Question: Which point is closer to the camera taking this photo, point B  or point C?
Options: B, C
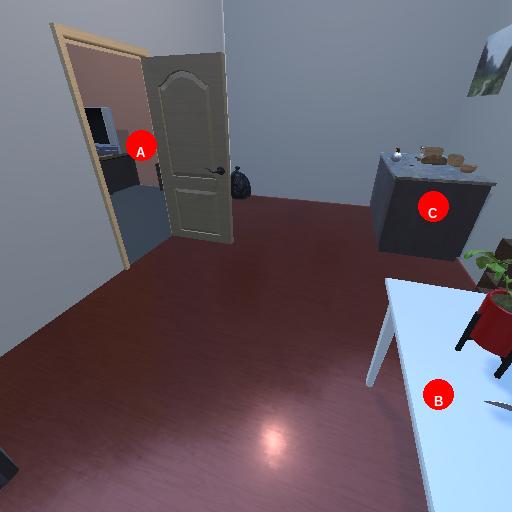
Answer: B